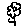
Label: flower